Field crop: maize
Growth stage: 1
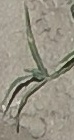
Species: sorghum